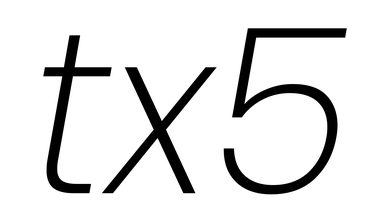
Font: Poppins-ExtraLightItalic